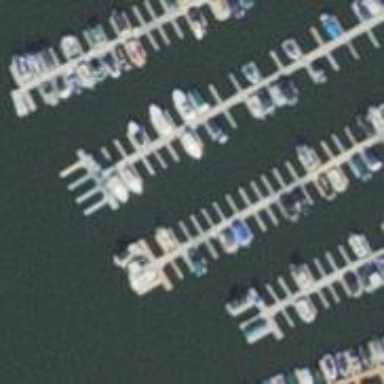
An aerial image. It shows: Man-made pier.